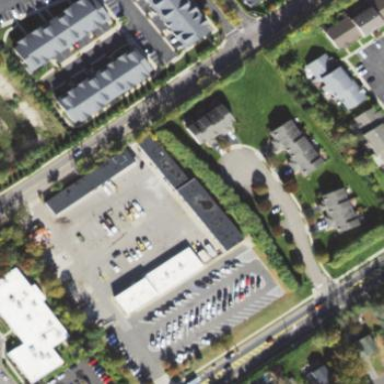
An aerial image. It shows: Commercial building.